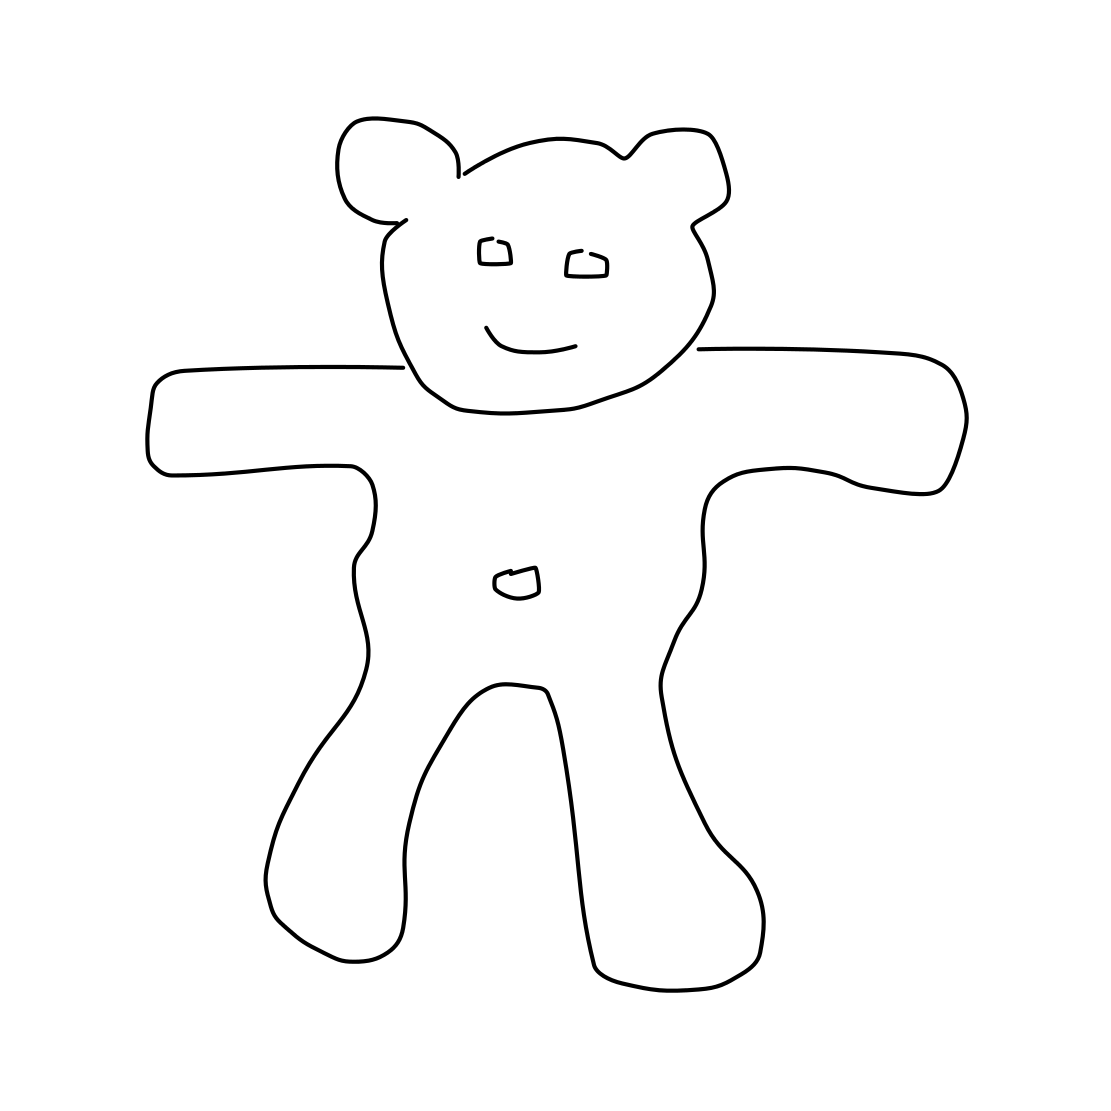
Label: teddy-bear